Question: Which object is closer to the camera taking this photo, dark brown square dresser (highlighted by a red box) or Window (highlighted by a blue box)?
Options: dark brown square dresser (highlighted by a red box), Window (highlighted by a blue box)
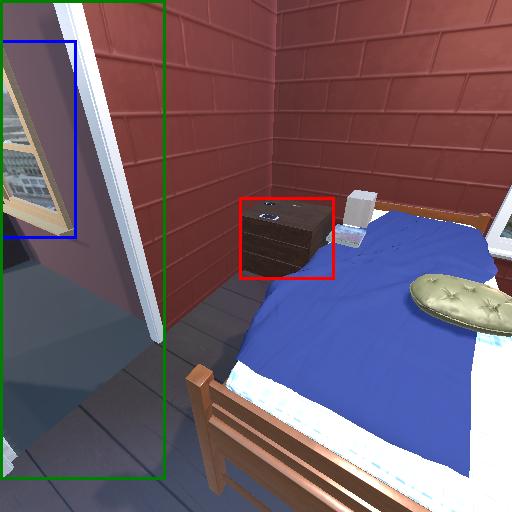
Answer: dark brown square dresser (highlighted by a red box)